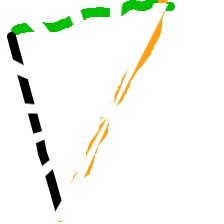
Shape: triangle